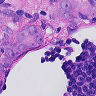
Metastatic tissue present: yes